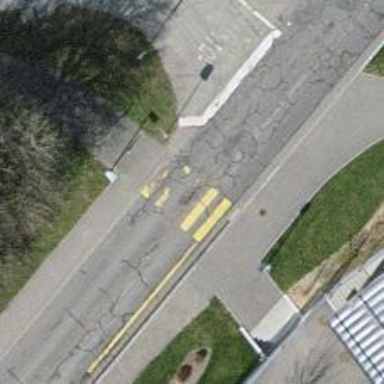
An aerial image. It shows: Marked road crossing.